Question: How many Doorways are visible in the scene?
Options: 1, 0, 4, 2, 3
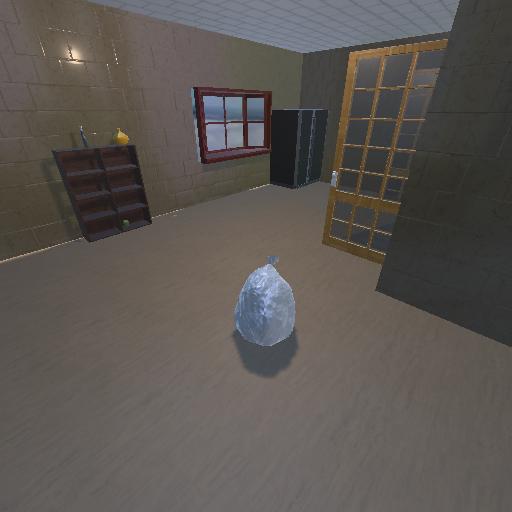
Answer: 1